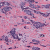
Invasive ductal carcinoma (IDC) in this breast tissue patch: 1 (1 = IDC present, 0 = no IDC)